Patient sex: M
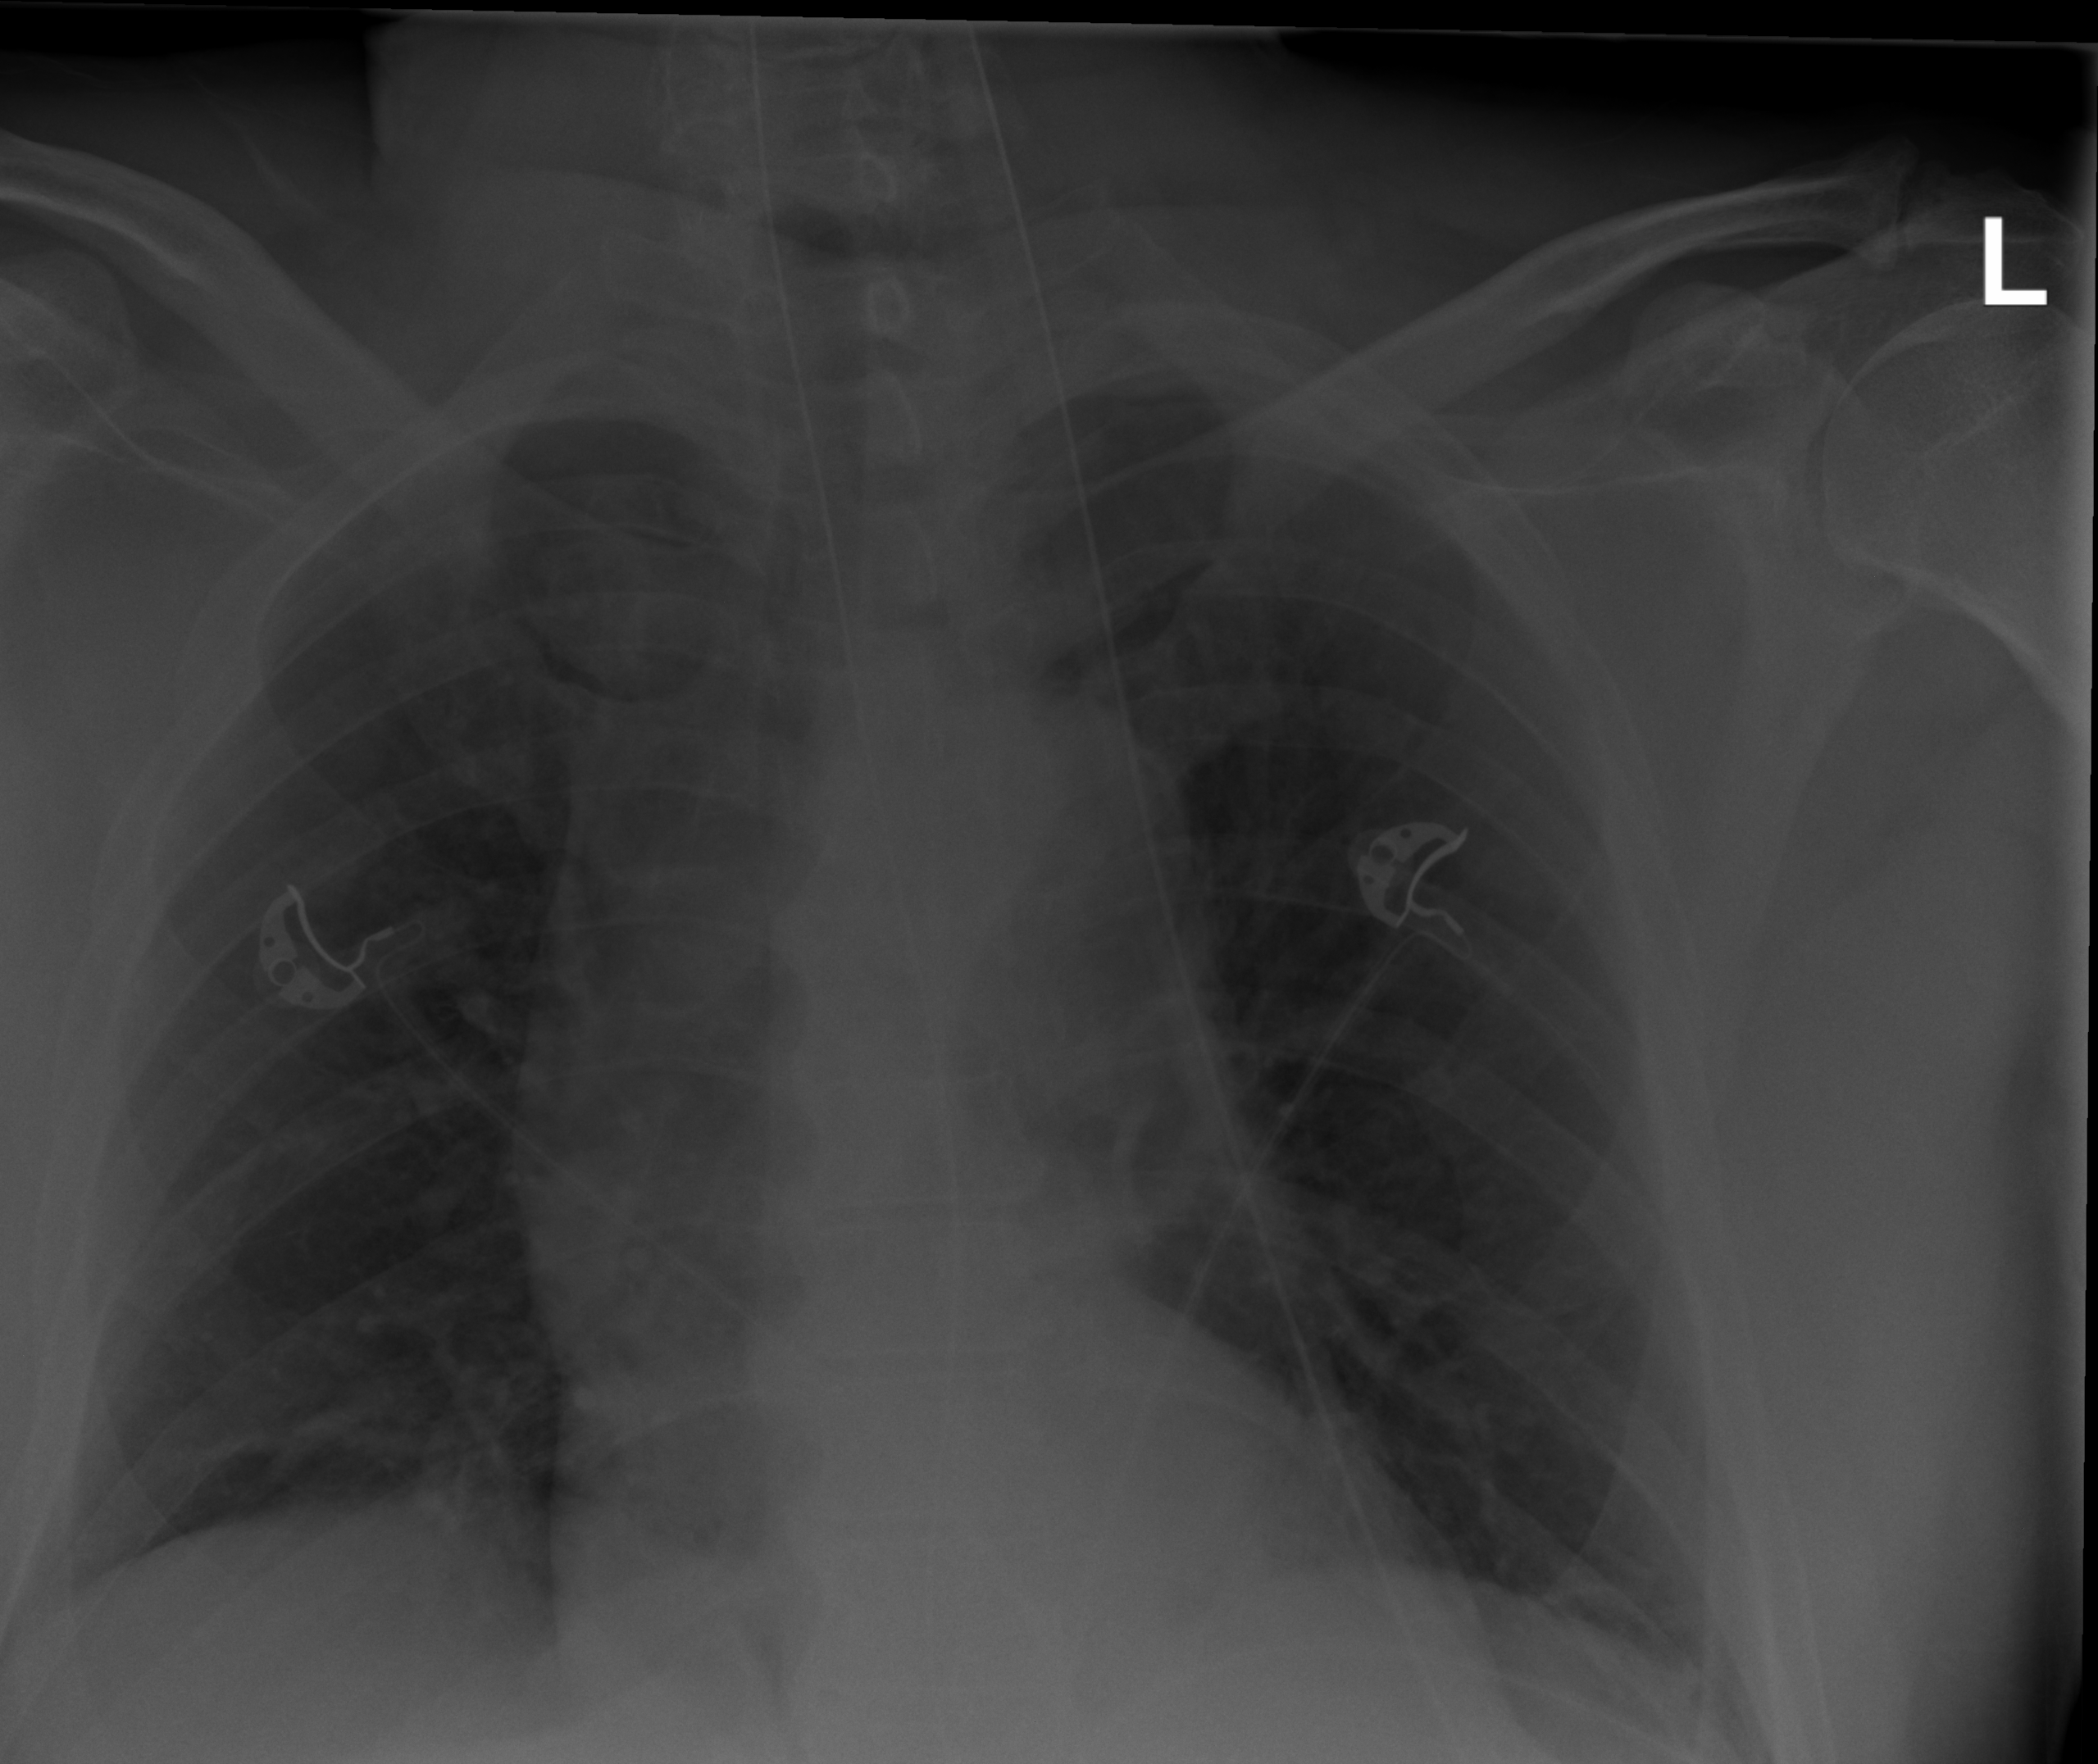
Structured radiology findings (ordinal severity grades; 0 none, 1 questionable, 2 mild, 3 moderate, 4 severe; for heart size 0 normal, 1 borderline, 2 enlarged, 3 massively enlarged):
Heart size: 1
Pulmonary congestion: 2
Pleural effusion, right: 0
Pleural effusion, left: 0
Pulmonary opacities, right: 0
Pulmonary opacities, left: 0
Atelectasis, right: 2
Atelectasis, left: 2